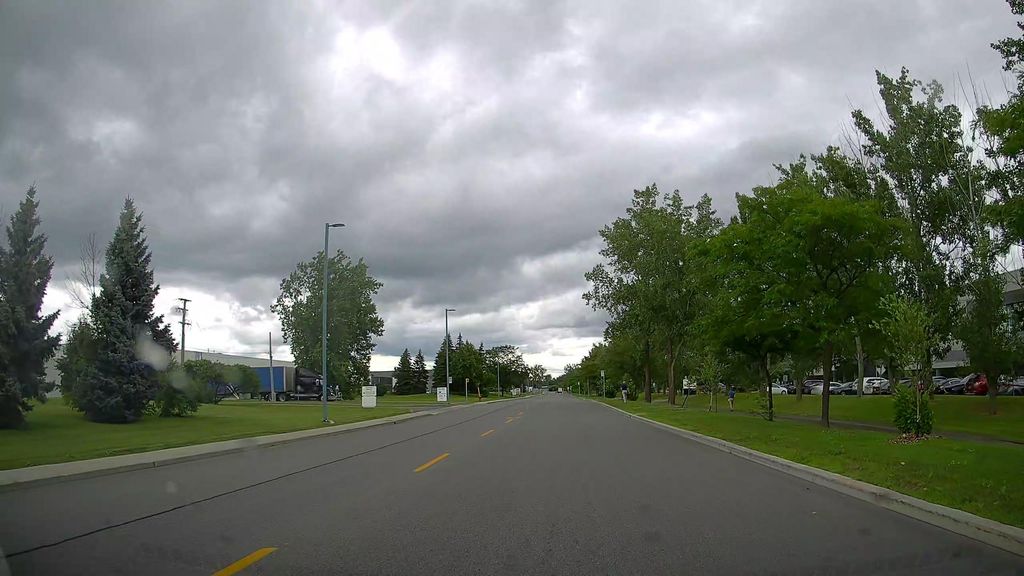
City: montreal